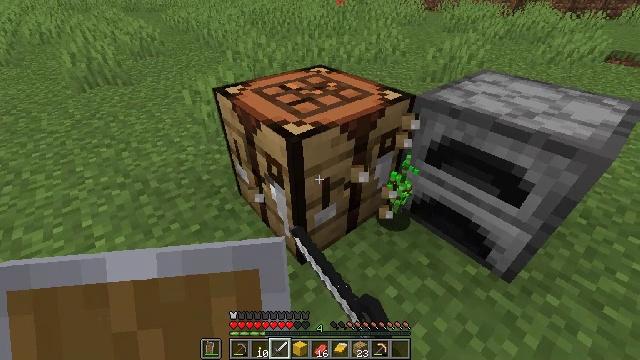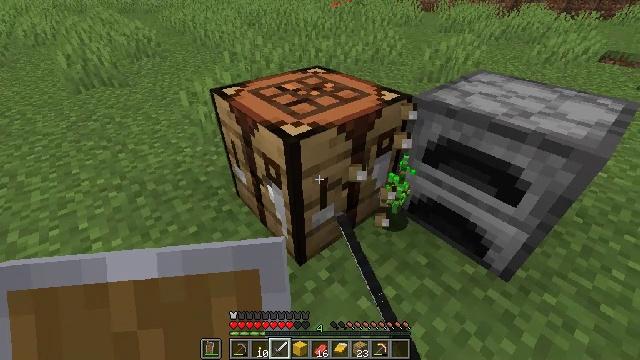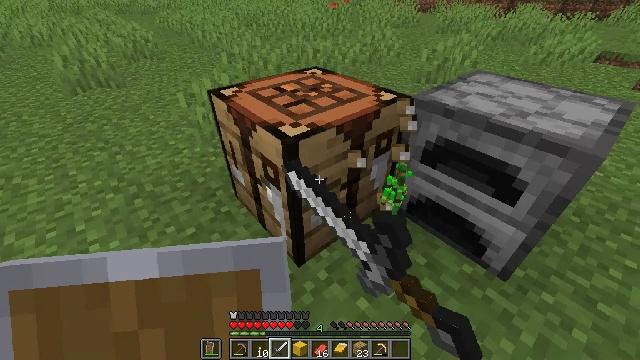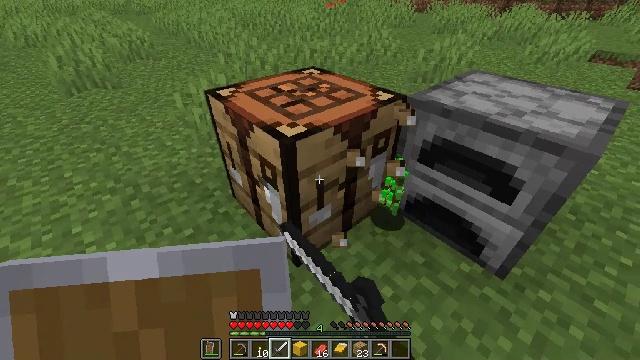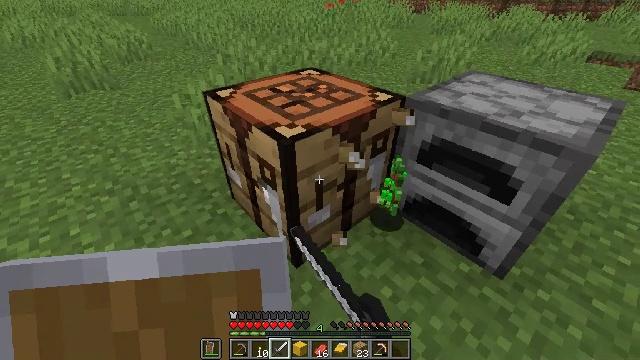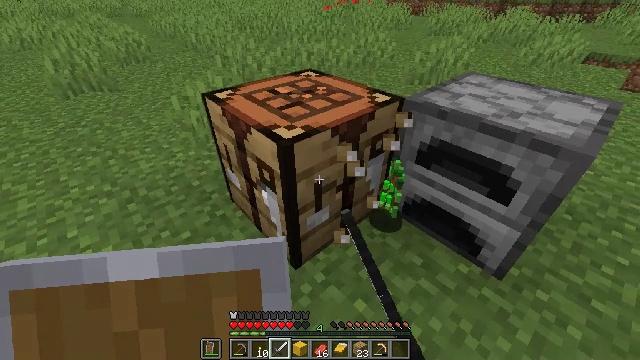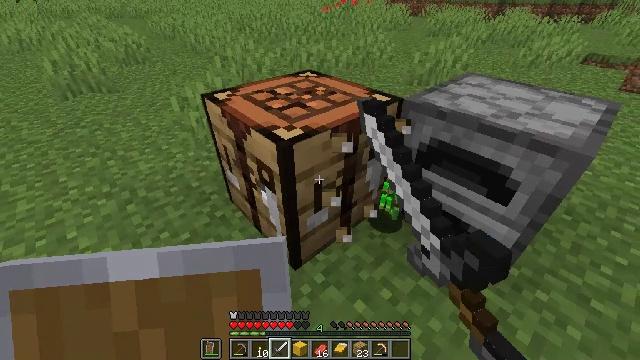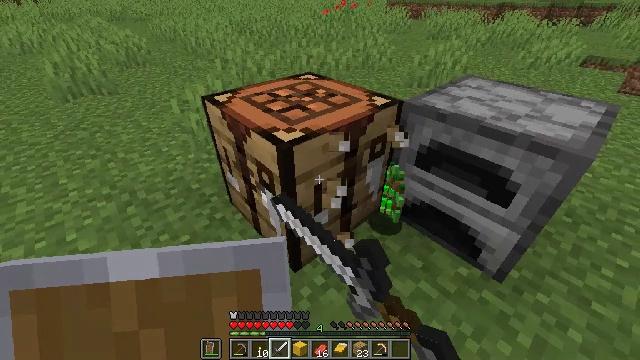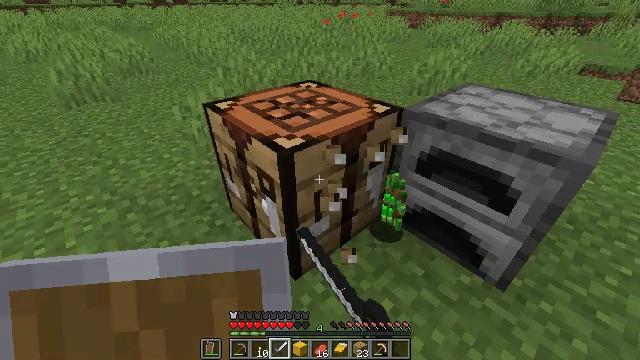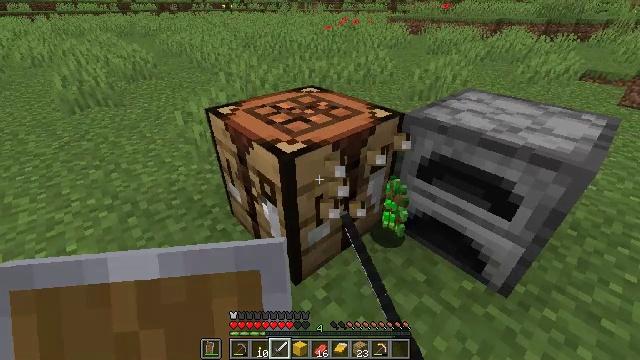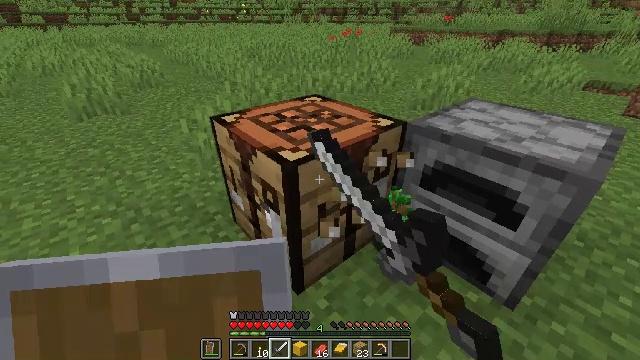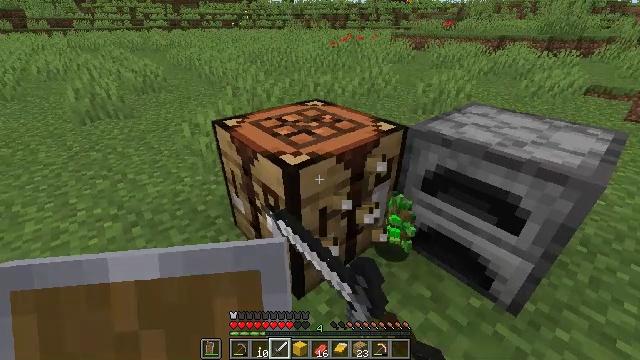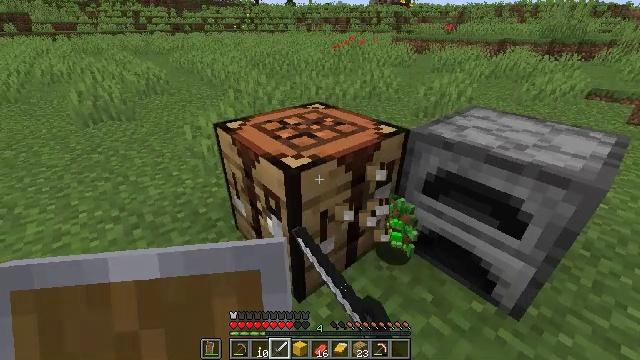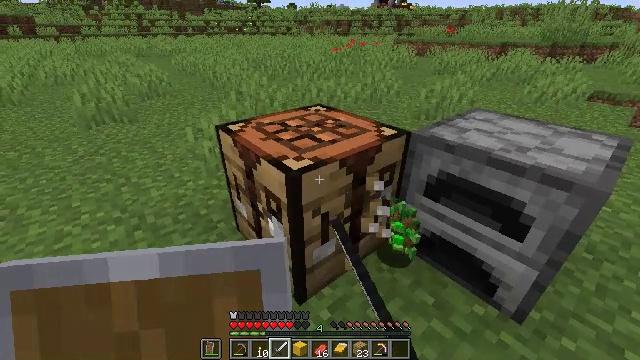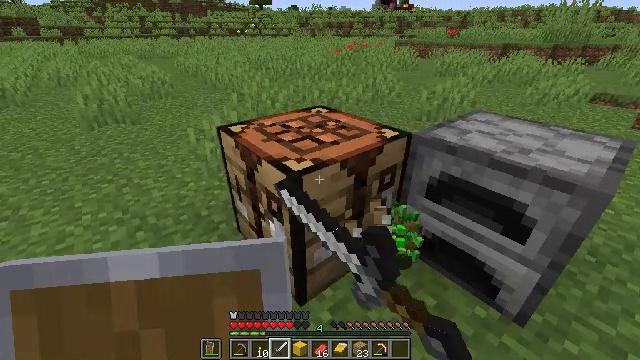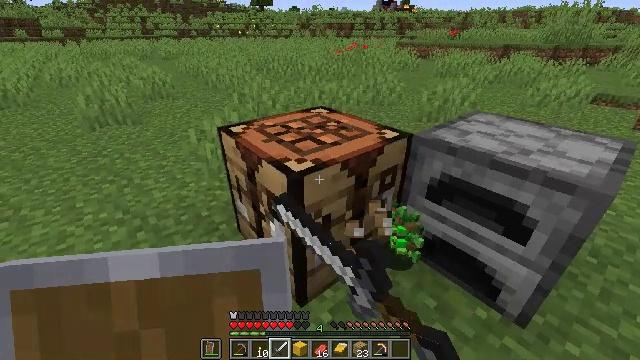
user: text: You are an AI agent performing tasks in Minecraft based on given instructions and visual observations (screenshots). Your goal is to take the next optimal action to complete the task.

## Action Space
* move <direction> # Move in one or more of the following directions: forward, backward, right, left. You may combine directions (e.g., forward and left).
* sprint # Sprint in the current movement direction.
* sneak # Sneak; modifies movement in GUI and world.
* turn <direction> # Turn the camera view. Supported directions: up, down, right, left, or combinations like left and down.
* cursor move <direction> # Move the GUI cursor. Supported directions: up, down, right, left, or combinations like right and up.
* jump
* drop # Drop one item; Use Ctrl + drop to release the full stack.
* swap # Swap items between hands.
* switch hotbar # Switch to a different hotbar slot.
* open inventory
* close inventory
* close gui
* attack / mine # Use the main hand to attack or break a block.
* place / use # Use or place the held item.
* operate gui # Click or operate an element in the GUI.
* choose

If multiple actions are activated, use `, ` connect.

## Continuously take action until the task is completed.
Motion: motion action
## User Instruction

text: Recycle the crafting table.
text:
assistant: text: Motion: attack / mine
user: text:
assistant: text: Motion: attack / mine
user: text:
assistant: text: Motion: attack / mine
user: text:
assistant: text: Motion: attack / mine
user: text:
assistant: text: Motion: attack / mine
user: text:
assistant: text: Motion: attack / mine
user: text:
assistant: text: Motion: attack / mine
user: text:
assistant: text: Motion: turn up, attack / mine
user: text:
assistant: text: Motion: turn up, attack / mine
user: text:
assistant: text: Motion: turn up, attack / mine
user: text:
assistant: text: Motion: attack / mine
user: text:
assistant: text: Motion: attack / mine
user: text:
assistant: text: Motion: attack / mine
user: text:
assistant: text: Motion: attack / mine
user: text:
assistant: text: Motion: attack / mine
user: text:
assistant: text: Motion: attack / mine
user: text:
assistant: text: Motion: attack / mine
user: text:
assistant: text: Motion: attack / mine
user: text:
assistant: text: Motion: attack / mine
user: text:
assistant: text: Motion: attack / mine
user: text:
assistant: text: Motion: attack / mine
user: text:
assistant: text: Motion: attack / mine
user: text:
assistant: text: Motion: attack / mine
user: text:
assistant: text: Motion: attack / mine
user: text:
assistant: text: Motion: attack / mine
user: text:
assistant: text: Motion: attack / mine
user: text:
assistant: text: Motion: attack / mine
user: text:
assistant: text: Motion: attack / mine
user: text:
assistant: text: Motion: attack / mine
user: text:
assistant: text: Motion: attack / mine